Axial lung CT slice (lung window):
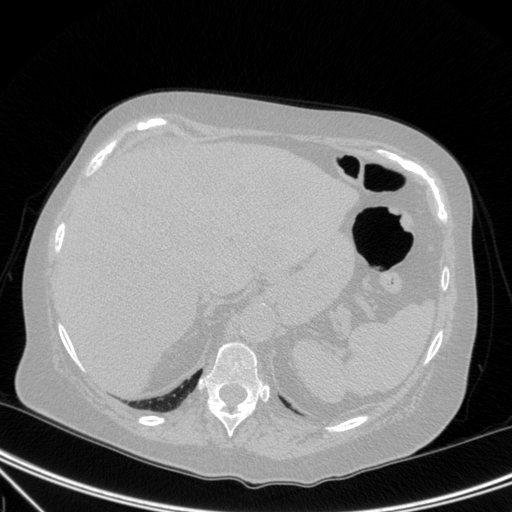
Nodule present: no